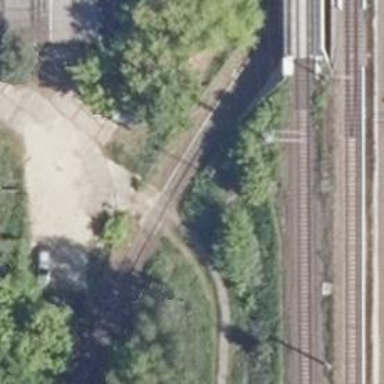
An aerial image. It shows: Crossing for the railway.